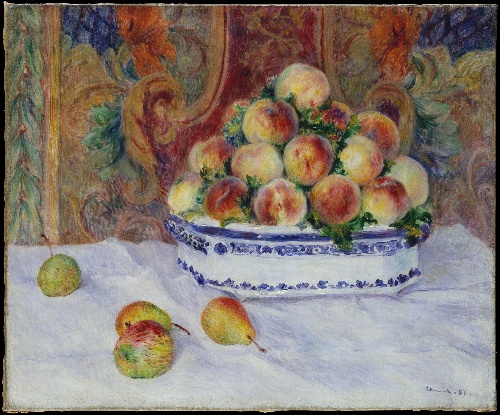
Title: Still Life with Peaches
Artist: Auguste Renoir
Artist bio: French, Limoges 1841–1919 Cagnes-sur-Mer
Date: 1881
Object type: Painting
Classification: Paintings
Medium: Oil on canvas
Dimensions: 21 x 25 1/2 in. (53.3 x 64.8 cm)
Department: European Paintings
Credit line: Bequest of Stephen C. Clark, 1960
Accession year: 1961
Repository: Metropolitan Museum of Art, New York, NY
Tags: Peaches|Still Life